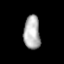
Tissue: lung
Cell type: Epithelial cells
Senescence score: 0.1885
Nuclear area (px): 543
Mean DAPI intensity: 176.687